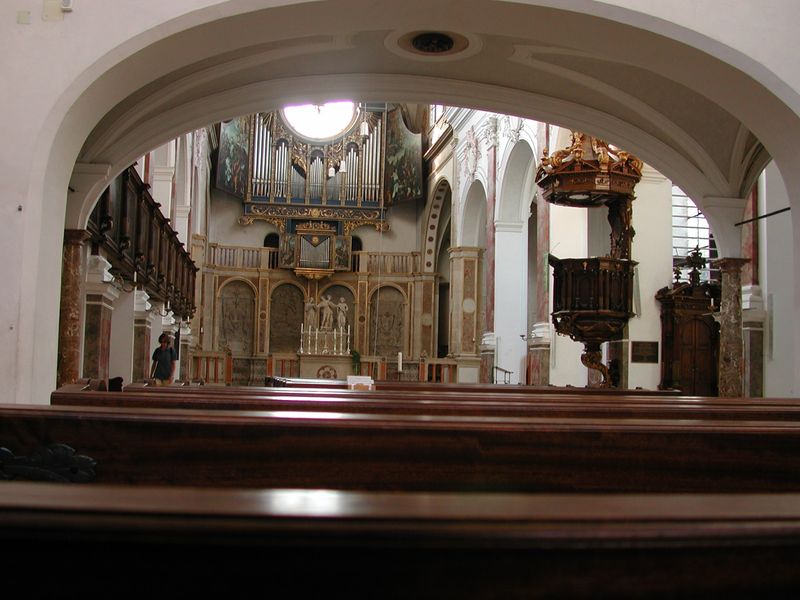
Titel: Augsburg, St. Anna, Fuggerkapelle
Standort: Augsburg, St. Anna, Fuggerkapelle (EU - D - B)
Schlagwörter: blau, weiß, braun, fenster, frau, holz, licht, marmor, säule, säulen, blüte, barock, mensch, innenraum, kirche, innen, schiff, schrank, bogen, empore, figuren, kerzen, foto, fotografie, bögen, altar, bänke, hochaltar, kerzenständer, kirchenschiff, mittelgang, orgel, skulpturen, statuen, kanzel, predigt, gegenlicht, gewölbt, orgelpfeifen, besucherin